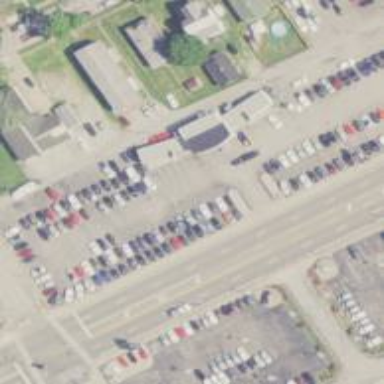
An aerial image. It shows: Parking area with surface.